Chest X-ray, PA view. Patient: 59 years old, sex F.
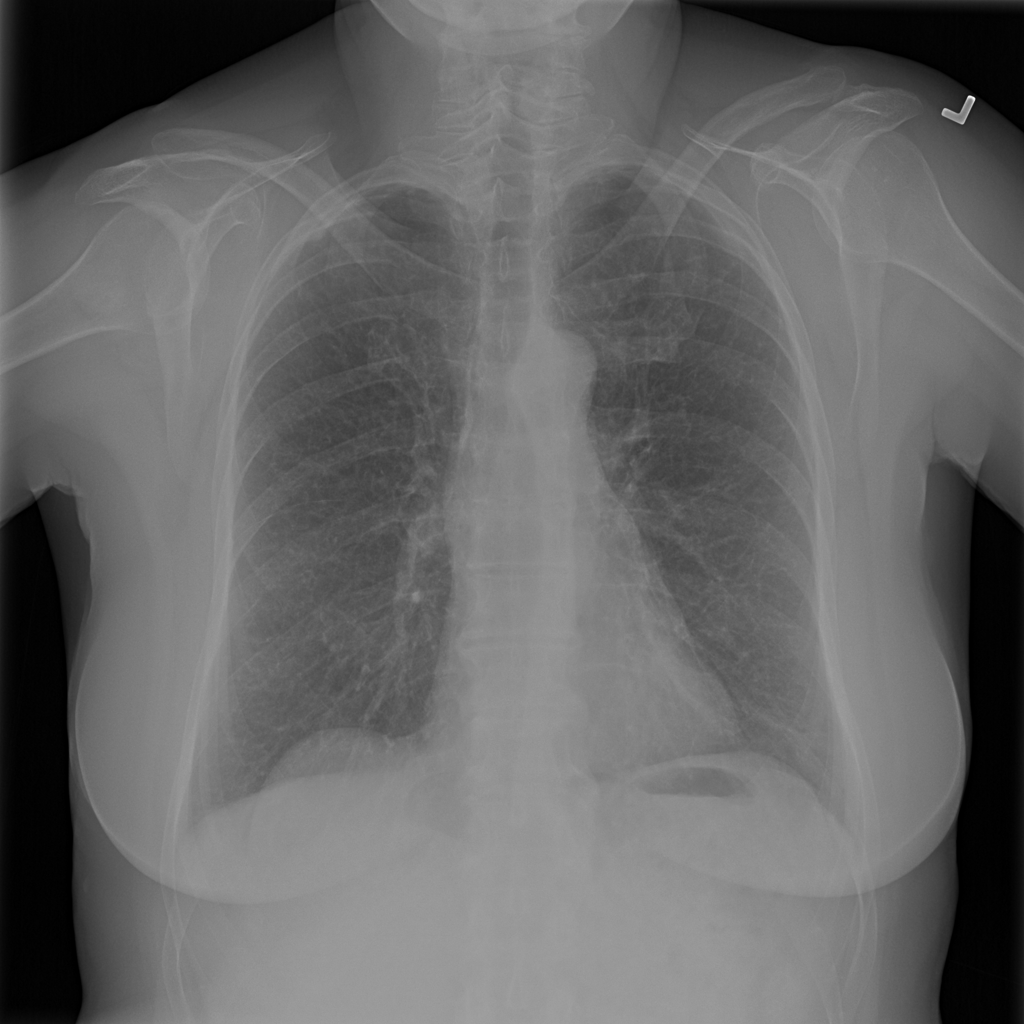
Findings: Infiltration